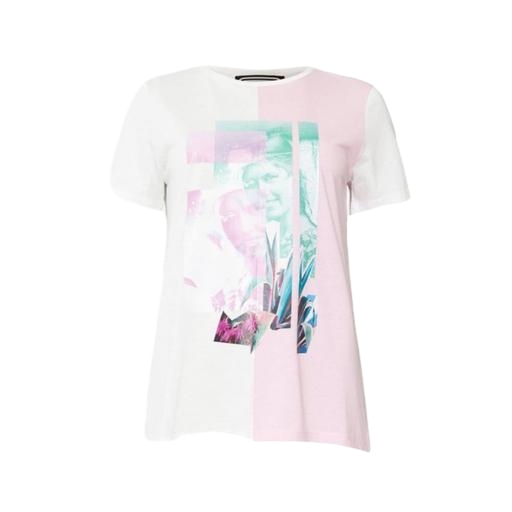
graphic tee, pink graphic print tee, graphic shirt, white background